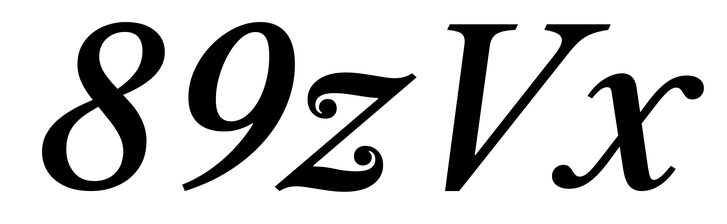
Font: LibreCaslonText-Italic_Medium_Italic